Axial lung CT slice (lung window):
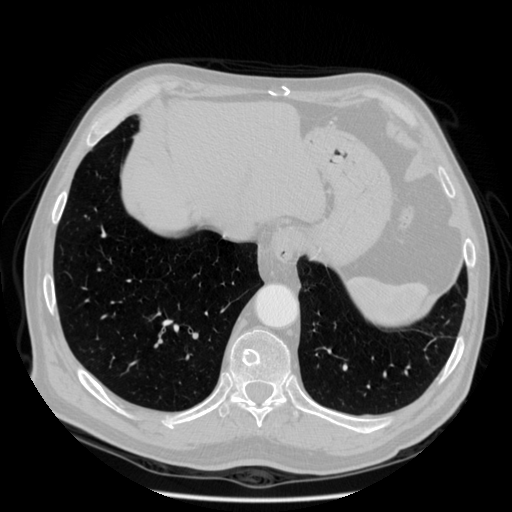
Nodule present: no